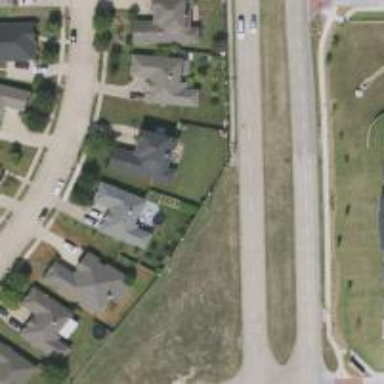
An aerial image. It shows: Secondary road with separate sidewalks.